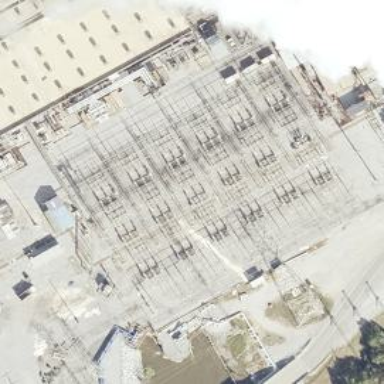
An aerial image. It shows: Switch for power supply.